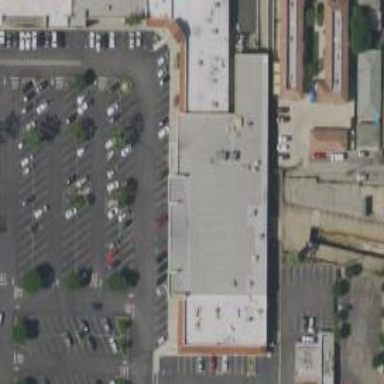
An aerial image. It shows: Pharmacy providing healthcare services.